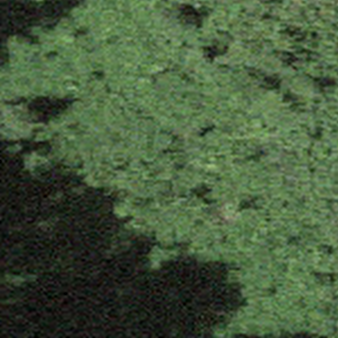
Label: other